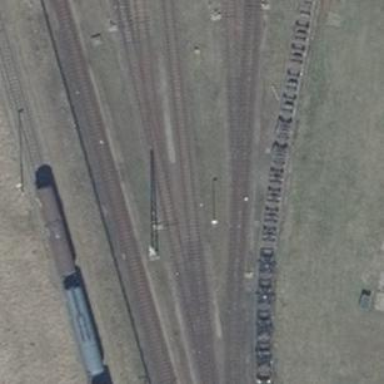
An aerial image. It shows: Railway switch.